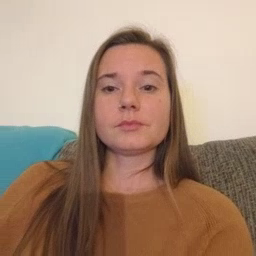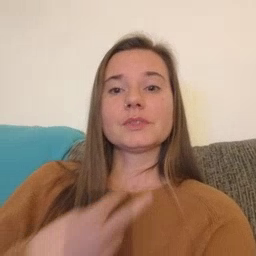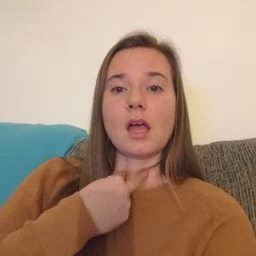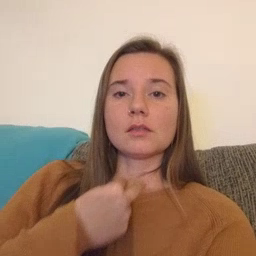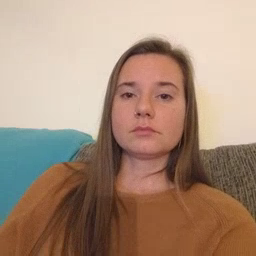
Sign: stuck